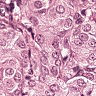
Metastatic tissue present: yes